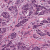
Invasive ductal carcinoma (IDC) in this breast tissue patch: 1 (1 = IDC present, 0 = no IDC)